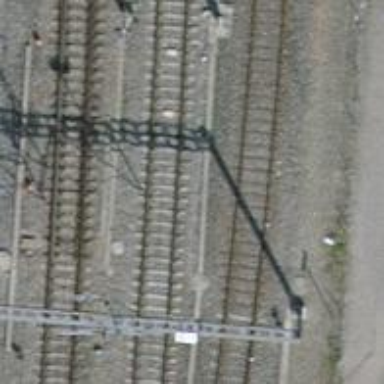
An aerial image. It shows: Single-track railway siding with electrified contact lines.